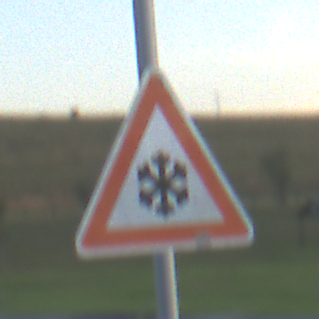
Verkehrszeichen: SchneeOderEisglaette
Umgebung: Outdoor, RoadRail
Tageszeit: SunriseSunset
Wetter: PartlyCloudy
Licht: Natural
Jahreszeit: NotSpecified
Kontrast: LowContrast